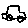
Label: car